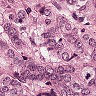
Metastatic tissue present: yes